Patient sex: F
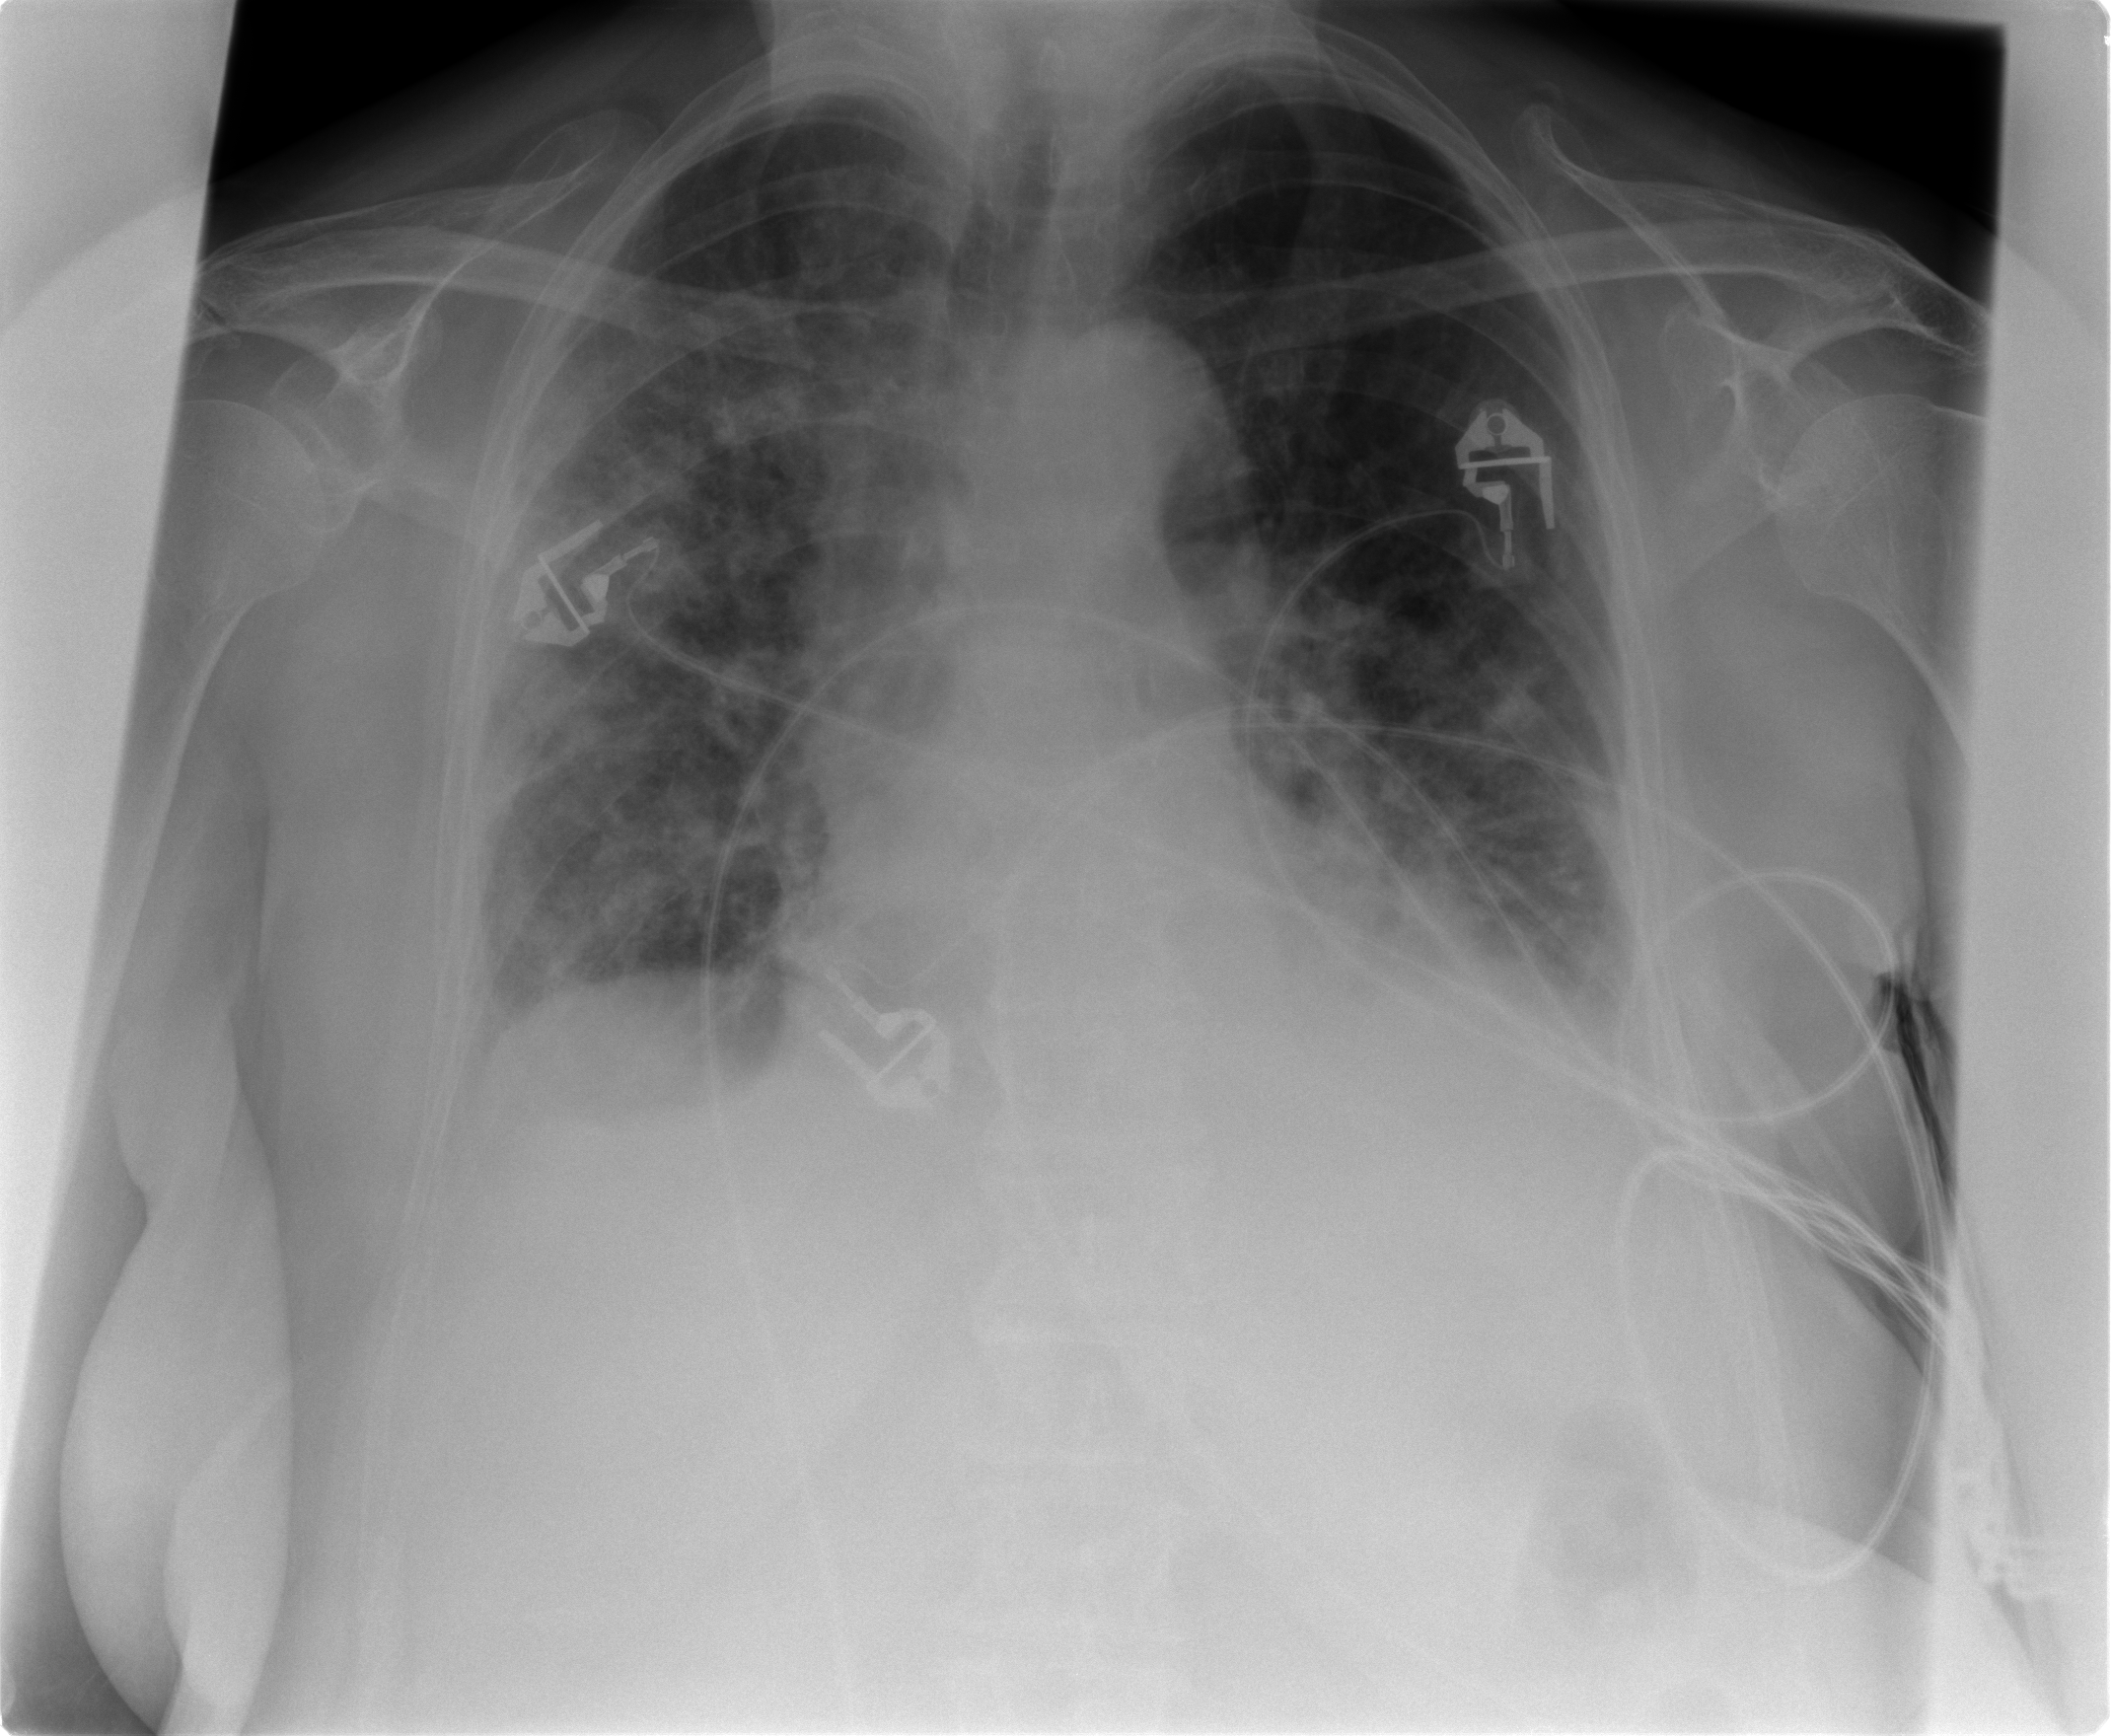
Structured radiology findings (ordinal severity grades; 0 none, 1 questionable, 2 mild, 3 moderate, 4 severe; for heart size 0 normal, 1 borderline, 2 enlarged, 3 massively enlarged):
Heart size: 1
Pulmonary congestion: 2
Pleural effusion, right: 1
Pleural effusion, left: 1
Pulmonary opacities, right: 2
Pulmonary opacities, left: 2
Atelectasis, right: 2
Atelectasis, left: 2